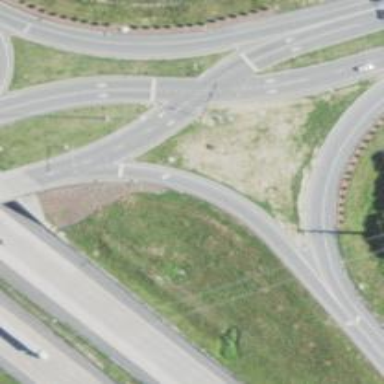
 featuring diverging diamond interchange (DDI)."